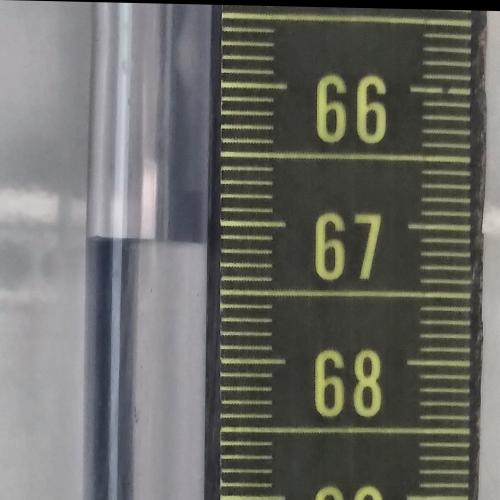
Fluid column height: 67.2 cm